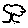
Label: tree